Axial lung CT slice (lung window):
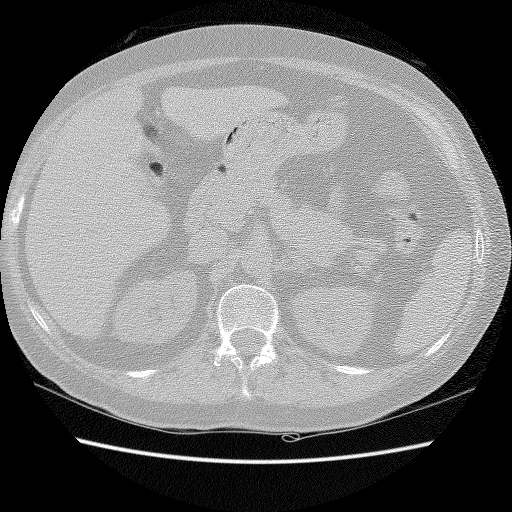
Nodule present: no